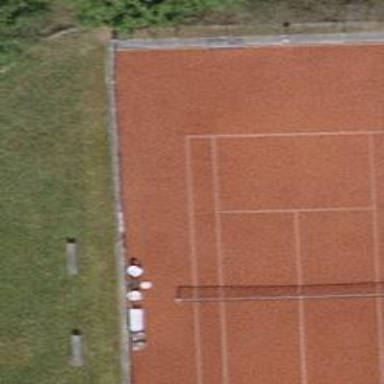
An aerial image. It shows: Tennis court with tartan surface located on pitch designated for leisure land.